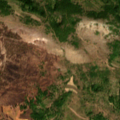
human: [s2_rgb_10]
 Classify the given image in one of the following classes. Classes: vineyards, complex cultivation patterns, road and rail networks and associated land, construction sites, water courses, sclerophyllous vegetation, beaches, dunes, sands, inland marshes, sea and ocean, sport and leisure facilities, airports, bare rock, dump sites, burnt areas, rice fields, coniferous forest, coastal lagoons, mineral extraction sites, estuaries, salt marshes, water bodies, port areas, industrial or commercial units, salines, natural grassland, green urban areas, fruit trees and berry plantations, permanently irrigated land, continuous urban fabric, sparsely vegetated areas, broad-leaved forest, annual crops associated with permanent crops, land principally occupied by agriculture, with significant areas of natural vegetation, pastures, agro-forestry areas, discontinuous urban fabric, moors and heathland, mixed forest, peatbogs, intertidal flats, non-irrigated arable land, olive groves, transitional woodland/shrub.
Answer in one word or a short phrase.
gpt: complex cultivation patterns, land principally occupied by agriculture, with significant areas of natural vegetation, broad-leaved forest, natural grassland, transitional woodland/shrub